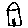
Label: house